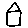
Label: house